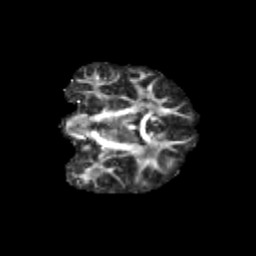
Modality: FA
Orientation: coronal
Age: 12
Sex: male
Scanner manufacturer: siemens
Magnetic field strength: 3 T
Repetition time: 3.8 s
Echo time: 0.07 s